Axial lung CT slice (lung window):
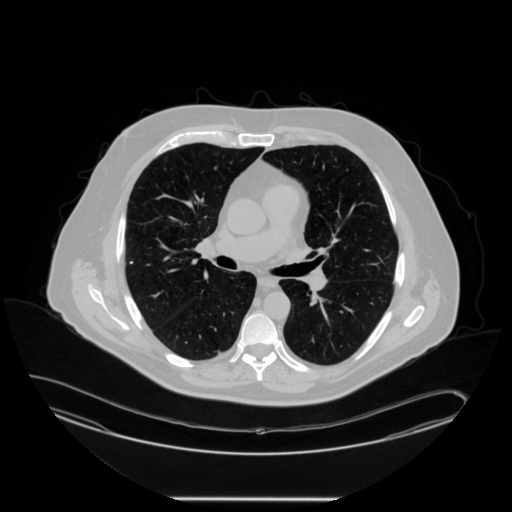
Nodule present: no